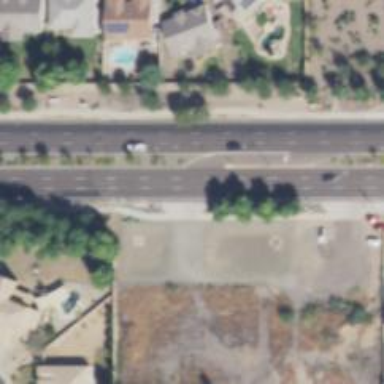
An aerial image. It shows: Secondary link road with asphalt surface.